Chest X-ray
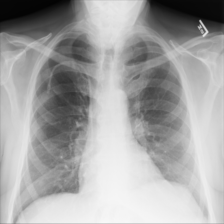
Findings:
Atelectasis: negative
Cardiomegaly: negative
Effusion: negative
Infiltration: negative
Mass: negative
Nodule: negative
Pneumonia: negative
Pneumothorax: negative
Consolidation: negative
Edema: negative
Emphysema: negative
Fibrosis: negative
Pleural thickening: negative
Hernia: negative